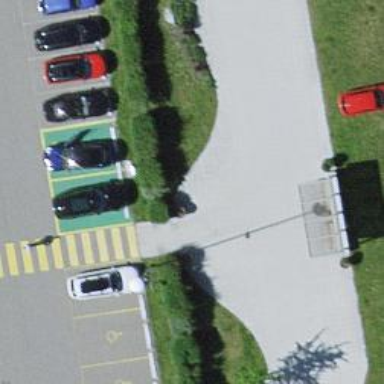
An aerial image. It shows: Charging station.